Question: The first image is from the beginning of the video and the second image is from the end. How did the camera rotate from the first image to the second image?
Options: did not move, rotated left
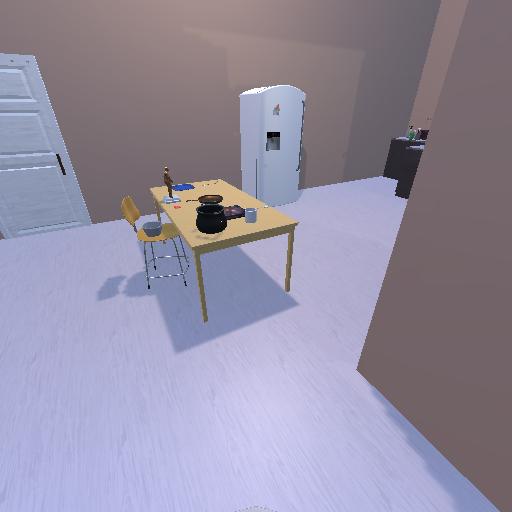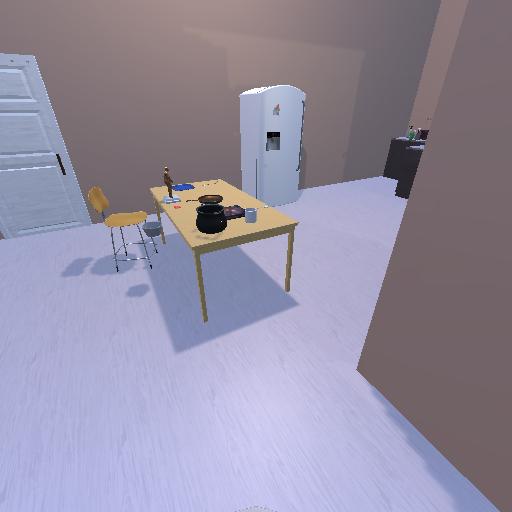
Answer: did not move